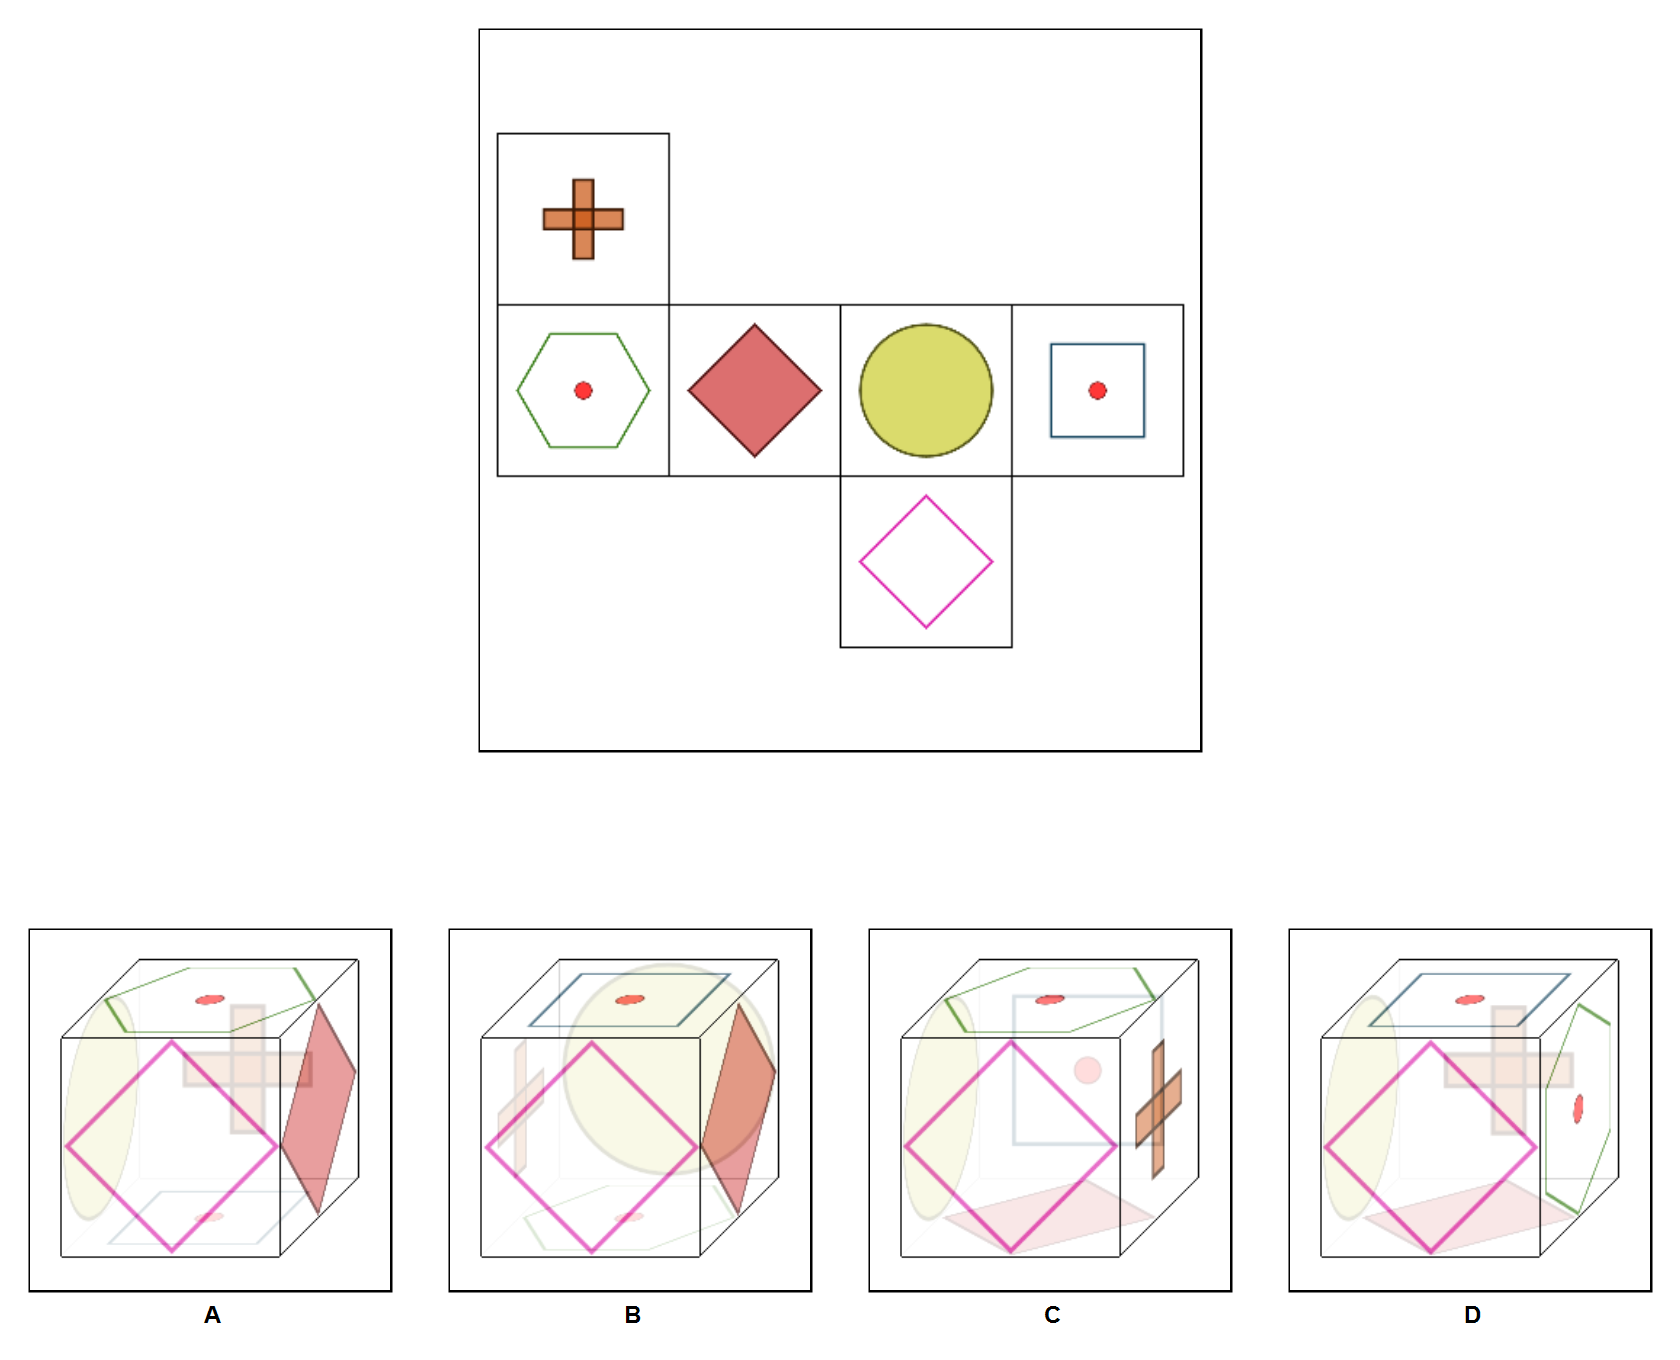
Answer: D